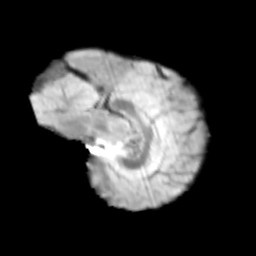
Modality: T2w
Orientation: sagittal
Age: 12
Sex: male
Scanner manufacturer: siemens
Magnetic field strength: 3 T
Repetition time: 3.8 s
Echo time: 0.07 s